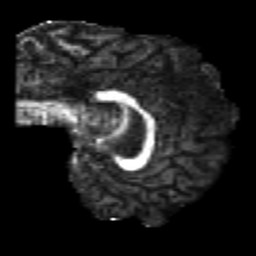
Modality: FA
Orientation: sagittal
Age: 21
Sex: male
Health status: healthy
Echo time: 0.074 s